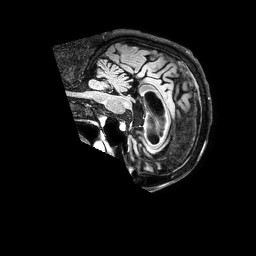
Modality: FLAIR
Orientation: sagittal
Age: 87
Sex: male
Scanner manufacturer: philips
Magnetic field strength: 3 T
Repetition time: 4.8 s
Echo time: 0.2795 s